Chest X-ray:
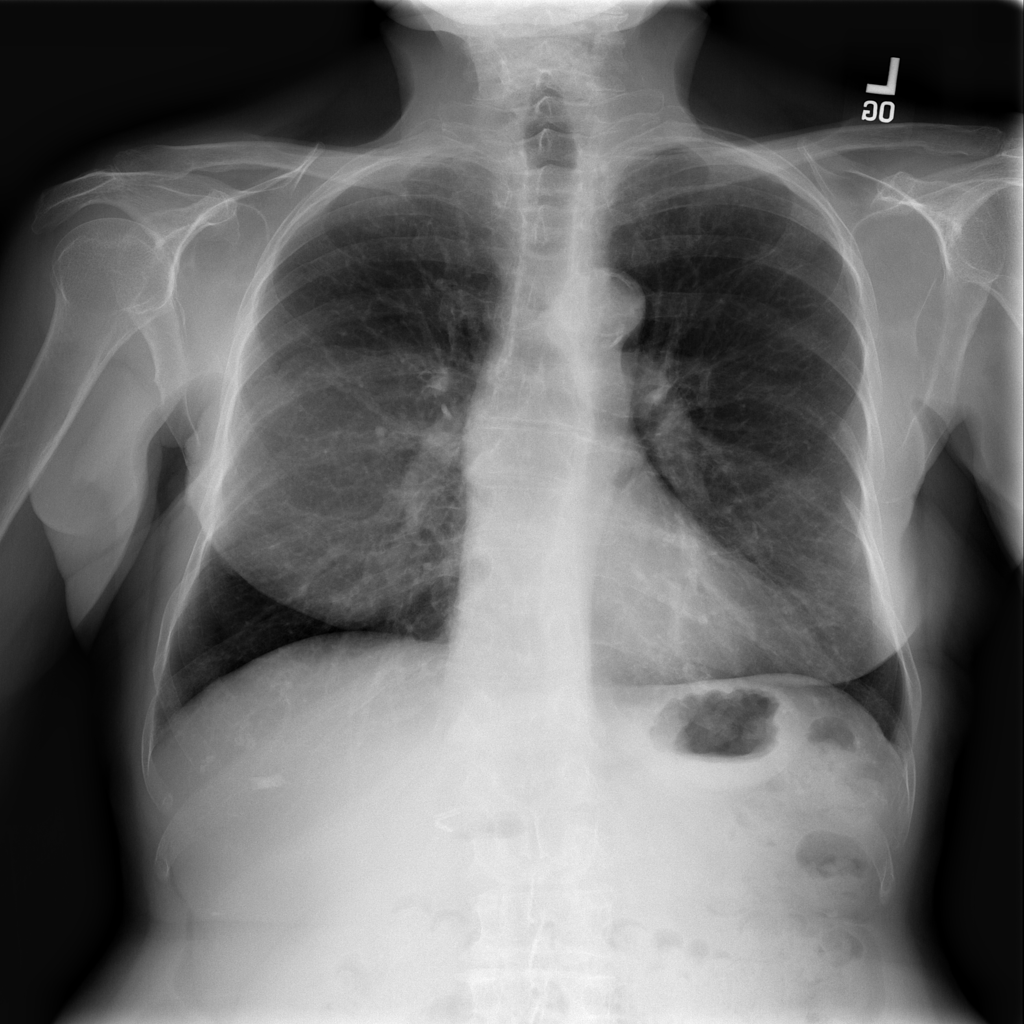
No abnormal finding: yes